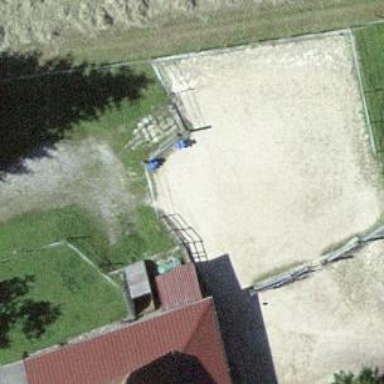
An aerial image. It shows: Equestrian pitch for leisure land use.